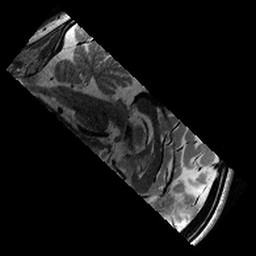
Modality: T2w
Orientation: sagittal
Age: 12
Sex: male
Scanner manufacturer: siemens
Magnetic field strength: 3 T
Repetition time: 9.23 s
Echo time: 0.067 s